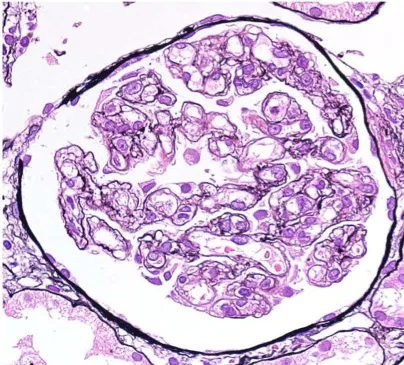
(A) Light microscopy shows diffuse global endocapillary proliferative changes with endothelial swelling and double contours in capillary walls (periodic acid-Schiff staining, x 400).
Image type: pathology (pas)